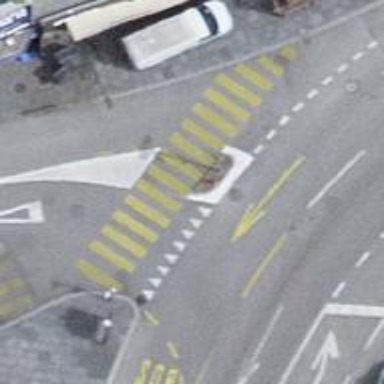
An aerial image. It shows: Uncontrolled zebra crossing with central island.